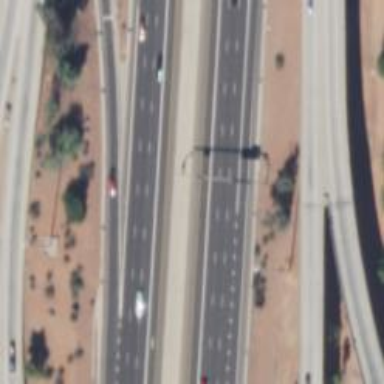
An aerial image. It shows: Asphalt motorway.